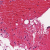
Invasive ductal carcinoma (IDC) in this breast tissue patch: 0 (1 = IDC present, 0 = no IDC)